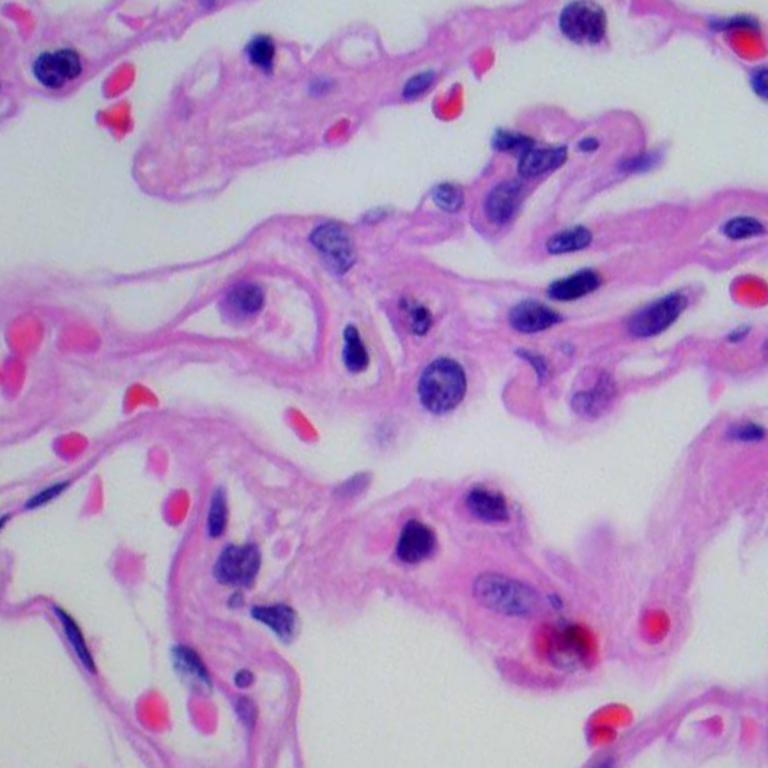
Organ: lung
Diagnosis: benign